Aerial crown-view tile of a tropical tree (Barro Colorado Island, Panama), acquired 20241112:
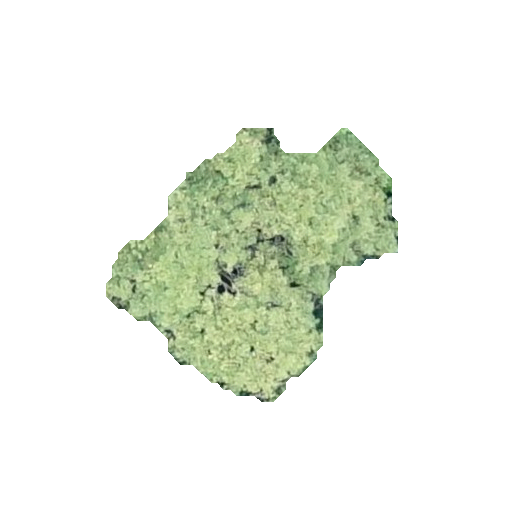
Species: Tabebuia rosea
GBIF accepted scientific name: Tabebuia rosea
Crown area: 74.135 m²